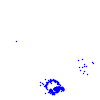
Particle: electron